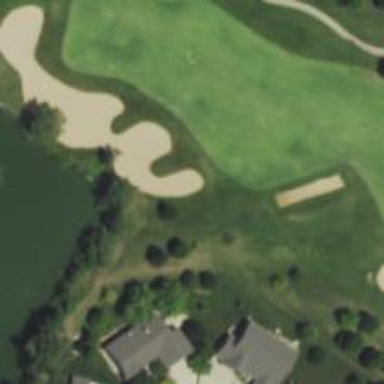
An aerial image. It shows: Golf bunker filled with sandy terrain.